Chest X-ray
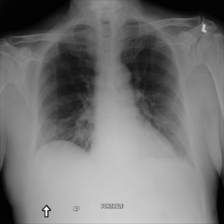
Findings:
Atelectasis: positive
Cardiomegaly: negative
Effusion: negative
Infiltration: positive
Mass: negative
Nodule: negative
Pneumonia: negative
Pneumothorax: negative
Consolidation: negative
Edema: negative
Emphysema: negative
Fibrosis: negative
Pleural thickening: negative
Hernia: negative